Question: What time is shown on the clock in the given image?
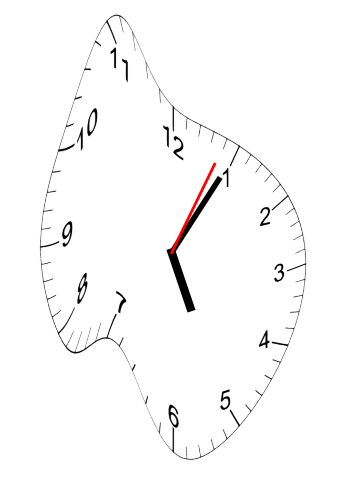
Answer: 05:05:04